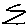
Label: zigzag